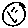
Label: smiley face